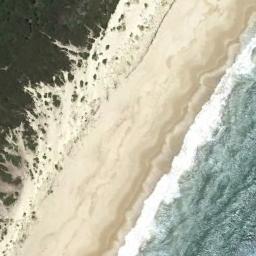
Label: beach